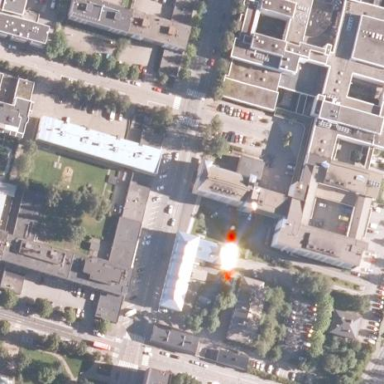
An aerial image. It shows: Hospital building.